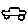
Label: car